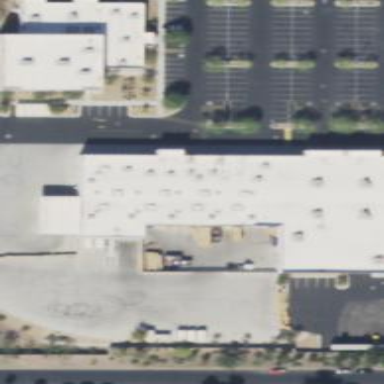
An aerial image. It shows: Building.